Question: Is there a way I can remove the background bar image in the SeekBar android widget?
I just want it to show a slider with no progress bar behind it.

Any help?
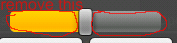
Answer: Well I solved my own problem.
To remove the background, you have to create a blank drawable and set it to the progressDrawable:
'''
satBar.setProgressDrawable(invisibleBackground);
'''
Setting it to null doesn't seem to work.